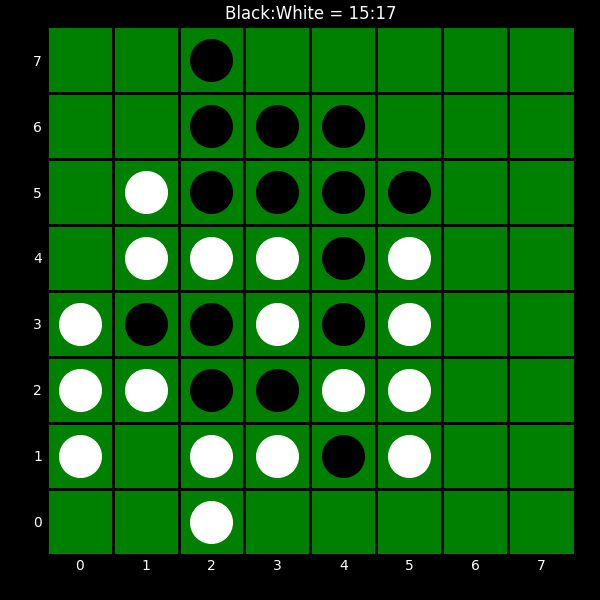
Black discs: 15
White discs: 17